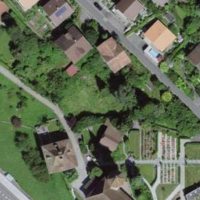
EUNIS habitat code: 54
Species observed at this site:
Cotinus coggygria